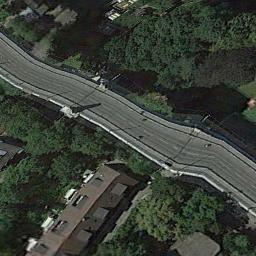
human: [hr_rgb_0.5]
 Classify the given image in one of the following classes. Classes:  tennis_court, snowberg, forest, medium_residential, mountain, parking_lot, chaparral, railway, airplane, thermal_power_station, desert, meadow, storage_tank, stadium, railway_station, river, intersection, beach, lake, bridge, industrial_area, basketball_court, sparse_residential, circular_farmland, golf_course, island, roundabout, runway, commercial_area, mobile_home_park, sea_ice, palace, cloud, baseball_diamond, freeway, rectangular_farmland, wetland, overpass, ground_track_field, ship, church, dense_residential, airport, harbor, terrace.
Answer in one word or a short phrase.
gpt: freeway